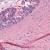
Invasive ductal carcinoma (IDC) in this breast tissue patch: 0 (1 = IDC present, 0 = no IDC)